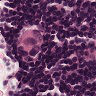
Metastatic tissue present: yes